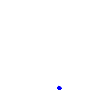
Particle: pion